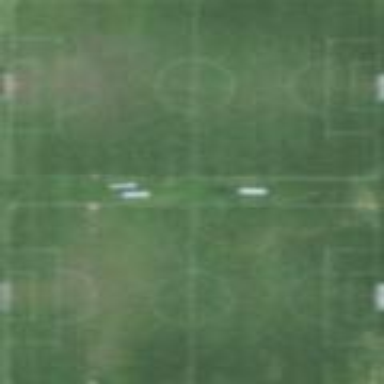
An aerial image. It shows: Soccer pitch for leisure land activities.